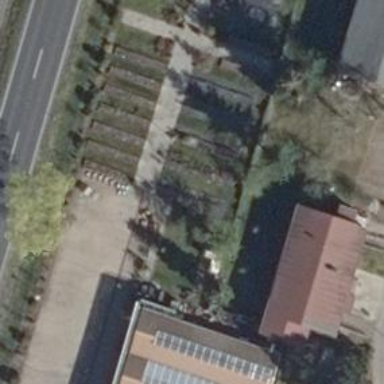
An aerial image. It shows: Commercial area featuring garden center.